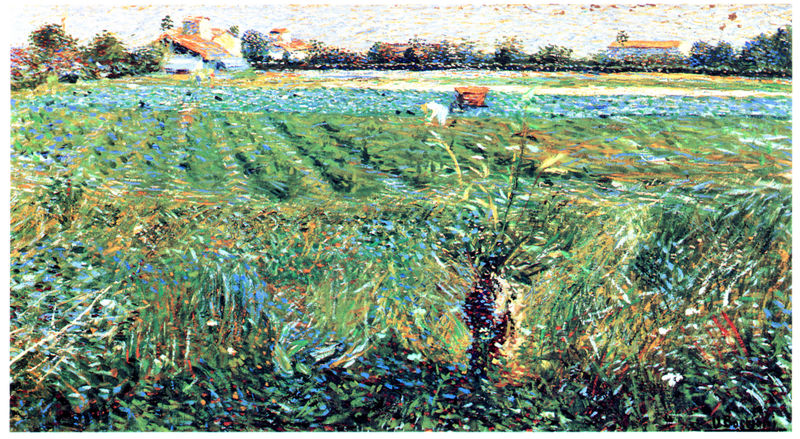
Titel: Paesaggio lombardo
Künstler: Umberto Boccioni
Standort: Lugano
Institution: Museo Civico di Belle Arti
Schlagwörter: blau, himmel, mann, weiß, wolken, bäume, frauen, gelb, grün, impressionismus, landschaft, menschen, bewegung, blumen, bunt, kreide, licht, orange, schwarz, türkis, dach, gras, haus, rot, wiese, mensch, feld, felder, ferne, gräser, halme, horizont, häuser, natur, strauch, weide, sonne, boden, land, gold, pflanzen, kamin, kamine, karren, garten, gemüse, sommer, man, pointilismus, acker, bäuerin, ernte, furchen, getreide, abstrakt, dorf, dächer, linien, bauernhof, idylle, van gogh, wagen, impressionistisch, monet, palme, bauer, anbau, äcker, gogh, expressionistisch, kornblumen, pinselstrich, vincent van gogh, reihen, bauernhäuser, landwirtschaft, plantage, claude monet, balu, ähren, ackerfurchen, pointilistisch, expresionismus, moosgrün, gehöfte, vincent, gemüsefelder, getreife, nachimpressionismus, blumen häuser